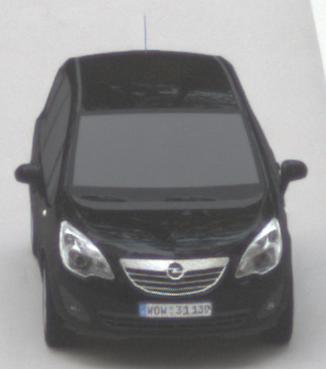
Make: Opel
Model: Meriva 1.4
Detailed model: Meriva (B)
Model produced from: 2010/05
Model produced until: 2013/11
Doors: 5
Color: black
Road condition: dry road
Daytime: morning or afternoon
Contrast: low contrast